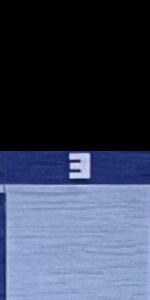
Label: Empty